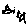
Label: bird